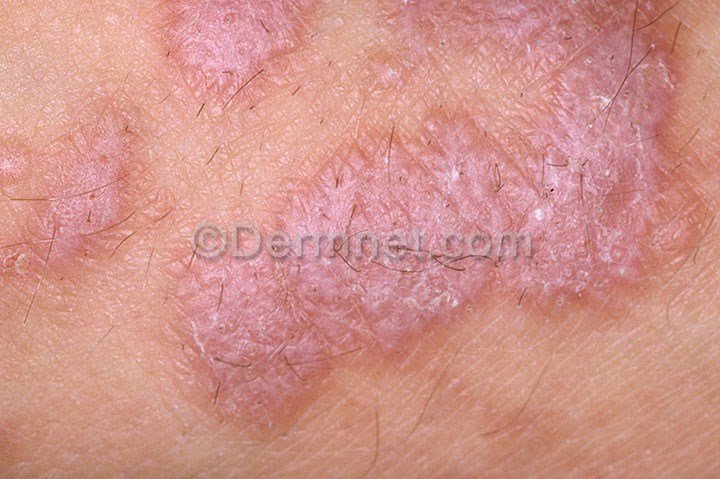
Disease: Nail Fungus and other Nail Disease